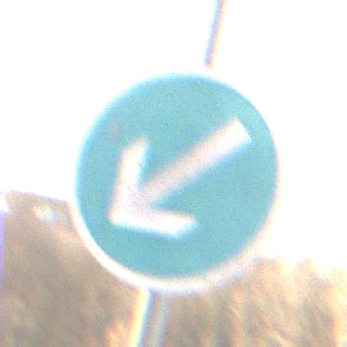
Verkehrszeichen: VorgeschriebeneVorbeifahrtLinks
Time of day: SunriseSunset
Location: Outdoor (Nature)
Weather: PartlyCloudy
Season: NotSpecified
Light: Natural